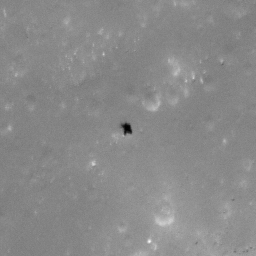
Pit: Messier A 2b
Host crater: Messier A
Host type: impact_melt
Lunar coordinates: latitude -2.017, longitude 46.902